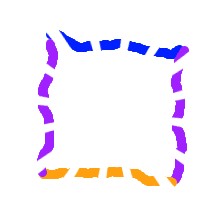
Shape: square